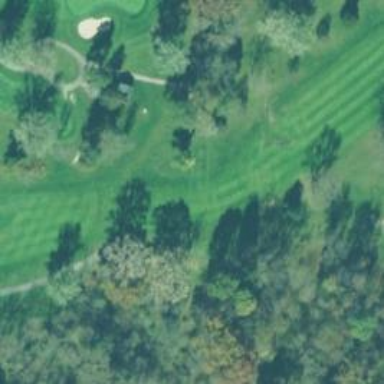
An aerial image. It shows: Golf hole.